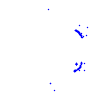
Particle: proton